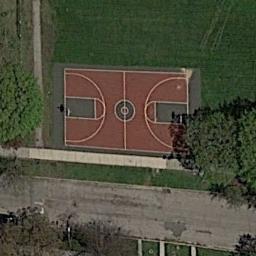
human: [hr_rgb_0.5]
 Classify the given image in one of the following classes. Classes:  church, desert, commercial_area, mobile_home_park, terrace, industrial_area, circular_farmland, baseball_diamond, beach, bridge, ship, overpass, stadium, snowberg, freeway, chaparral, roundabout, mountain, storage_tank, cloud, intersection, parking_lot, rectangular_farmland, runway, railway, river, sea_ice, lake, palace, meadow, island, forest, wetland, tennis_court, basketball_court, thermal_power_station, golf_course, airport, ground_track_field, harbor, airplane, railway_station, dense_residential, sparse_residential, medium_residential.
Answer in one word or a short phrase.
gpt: basketball_court